Field crop: maize
Growth stage: 2
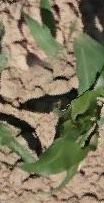
Species: maize